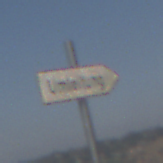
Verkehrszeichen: UmleitungswegweiserRechtsweisend
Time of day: Midday
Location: Outdoor (Nature)
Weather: PartlyCloudy
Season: NotSpecified
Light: Natural